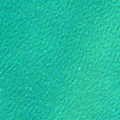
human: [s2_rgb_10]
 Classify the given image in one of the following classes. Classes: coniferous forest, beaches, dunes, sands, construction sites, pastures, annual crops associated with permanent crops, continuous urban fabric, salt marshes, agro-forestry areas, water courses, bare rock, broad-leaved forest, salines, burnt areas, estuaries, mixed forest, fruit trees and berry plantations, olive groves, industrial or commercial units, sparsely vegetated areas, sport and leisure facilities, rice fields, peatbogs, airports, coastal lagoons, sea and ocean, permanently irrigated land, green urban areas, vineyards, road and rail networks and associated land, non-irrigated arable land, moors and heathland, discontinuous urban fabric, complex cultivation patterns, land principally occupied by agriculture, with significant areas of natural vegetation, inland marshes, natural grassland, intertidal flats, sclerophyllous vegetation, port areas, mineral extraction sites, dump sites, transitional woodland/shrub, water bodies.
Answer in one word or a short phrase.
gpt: sea and ocean